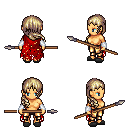
a pixel art fantasy rpg character, female body template, human, tanned skin, red tattered cape, gold greaves, white blonde right-swept hairstyle, white cloth bracers, gray slippers, spear, four views (front, back, left, right), 2x2 character sprite sheet, small pixel art, hard edges, no anti-aliasing